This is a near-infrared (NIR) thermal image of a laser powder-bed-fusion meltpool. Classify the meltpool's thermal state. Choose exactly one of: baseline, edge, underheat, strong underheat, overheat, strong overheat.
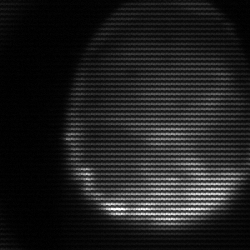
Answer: edge